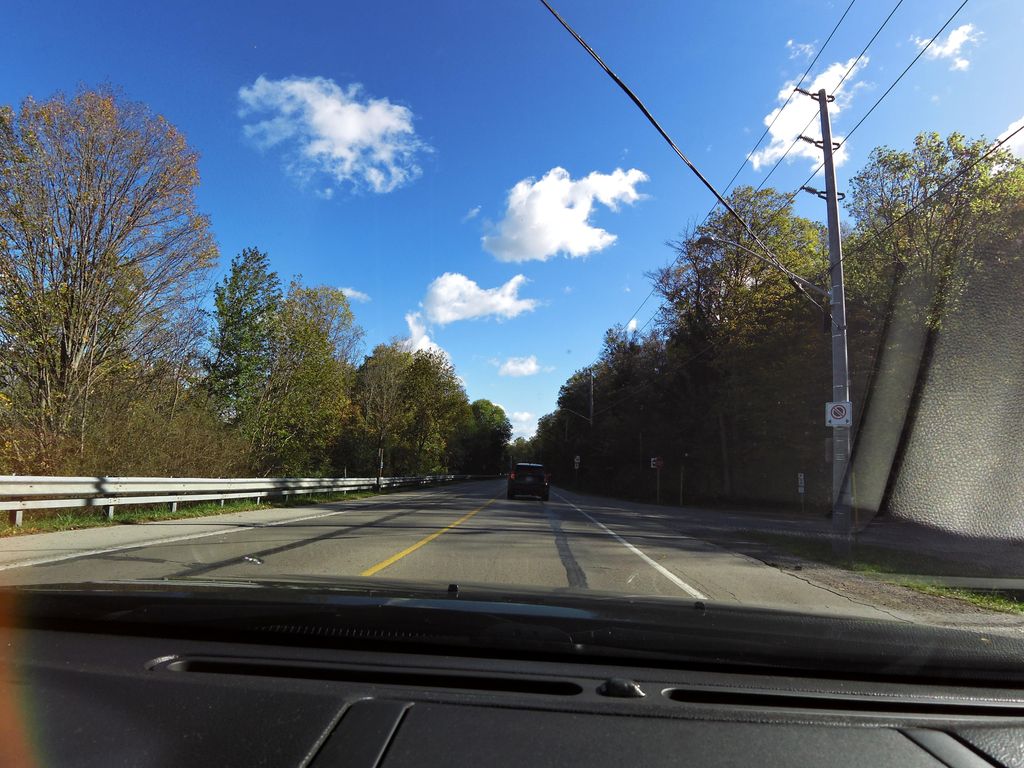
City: hamilton